Question: I have to display a popup for a legend like in STMS transaction
I know how to write this tab with WRITE statement, but how can I display it in a popup?
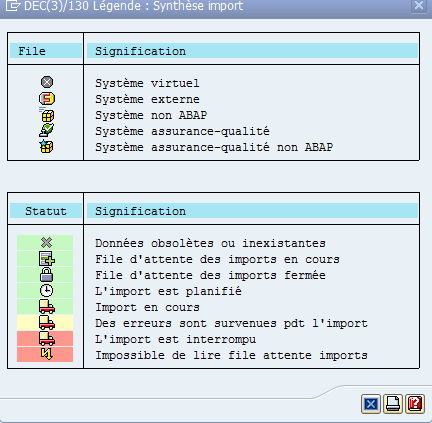
Answer: You can achieve this by using 'CALL SCREEN ... STARTING AT ...', then using 'SUPPRESS DIALOG' in the PBO processing to bypass the screen (dynpro) processor. Then, in the PAI processing, use 'LEAVE TO LIST-PROCESSING' followed by the 'WRITE' statements. You can follow this in the function module 'TMS_UI_POPUP_LEGENDE' that shows the popup you mentioned as a reference. The procedure is <URL> as well.
---
In an ABAP dialog application, you're either working with <URL>. Inside that screen, you hand over control to the list processor. That's the component responsible for taking what ever you 'WRITE' and place it somewhere on the screen. For some - probably mostly historical - reason, the command to do so is 'LEAVE TO LIST-PROCESSING'. I suppose that at some point, the intended flow between screens and lists was different from what it has become today, and that was the reason for naming the command this way. From a modern point of view and especially in your use case, the 'LEAVE' aspect does not make any sense, so just take it as it is and use it.
Also note that it's 'LEAVE''TO''LIST PROCESSING' - 'LEAVE LIST-PROCESSING' without 'TO' is the opposite statement!